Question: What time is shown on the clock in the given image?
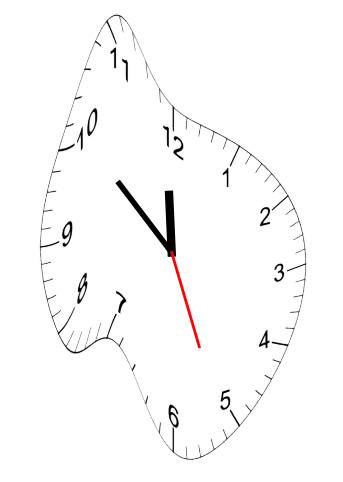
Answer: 11:51:26